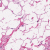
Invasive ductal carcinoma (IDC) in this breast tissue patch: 0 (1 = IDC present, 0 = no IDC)